Question: I am trying crawl an website from <URL>.
My coding is supposed to crawl all the information that each title gives just for the first page. Now I want to crawl where after finishing the first page I want to crawl the next page and following 1->2->3->.

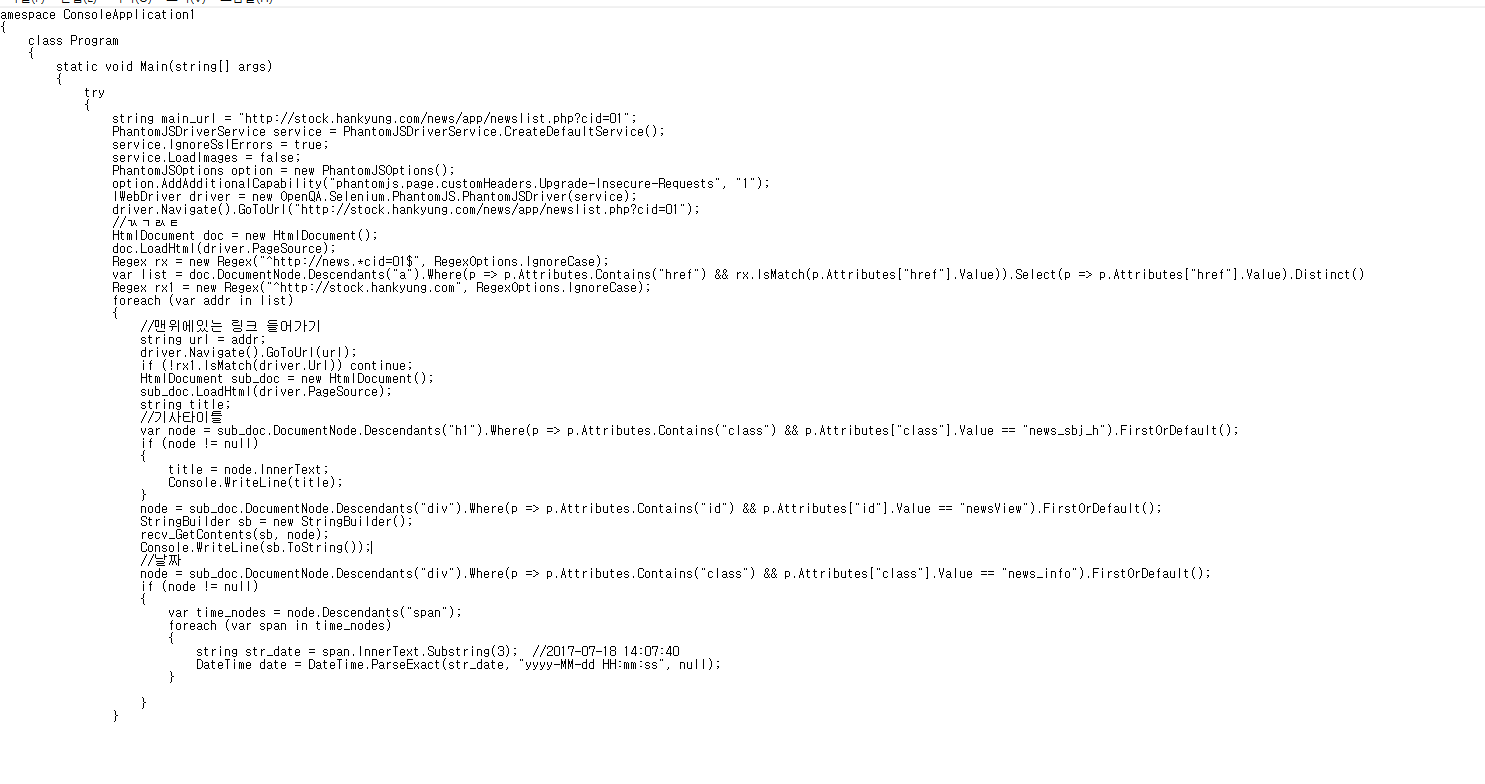
Answer: You have the page number in the link.
'''
int page_number;
string url_link = "http://stock.hankyung.com/news/app/newslist.php?cid=01&page=";
for (int i = 1; i <= page_numnber; i++) {
driver.Navigate().GoToUrl(url_link + i);
// Code here
}
'''
I hope it helps
Edit :
When you inspect the last page button below
'''
<a href="http://stock.hankyung.com/news/app/newslist.php?cid=01&page=43940" class="btn last">
'''
You could select the Element with
'''
IWebElement lastPageElement = driver.FindElement(By.XPath("//a[@class='btn last']"));
'''
Then select the 'href' properties.
'''
string page_number_string = lastPageElement.GetAttribute("href");
'''
Then get a Substring out of it
'''
page_number_string = page_number_string .Substring(60);
'''
Cast the 'string' to an 'int'
'''
int page_number= Int32.Parse(page_number_string);
'''
At the end it would be like that:
'''
driver.Navigate().GoToUrl("http://stock.hankyung.com/news/app/newslist.php?cid=01");
System.Threading.Thread.Sleep(1000);
IWebElement lastPageElement = driver.FindElement(By.XPath("//a[@class='btn last']"));
string page_number_string = lastPageElement.GetAttribute("href");
page_number_string = page_number_string .Substring(60);
int page_number Int32.Parse(page_number_string);
string url_link = "http://stock.hankyung.com/news/app/newslist.php?cid=01&page=";
for (int i = 1; i <= page_number; i++) {
driver.Navigate().GoToUrl(url_link + i);
// Code here
}
'''